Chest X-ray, AP view. Patient: 42 years old, sex M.
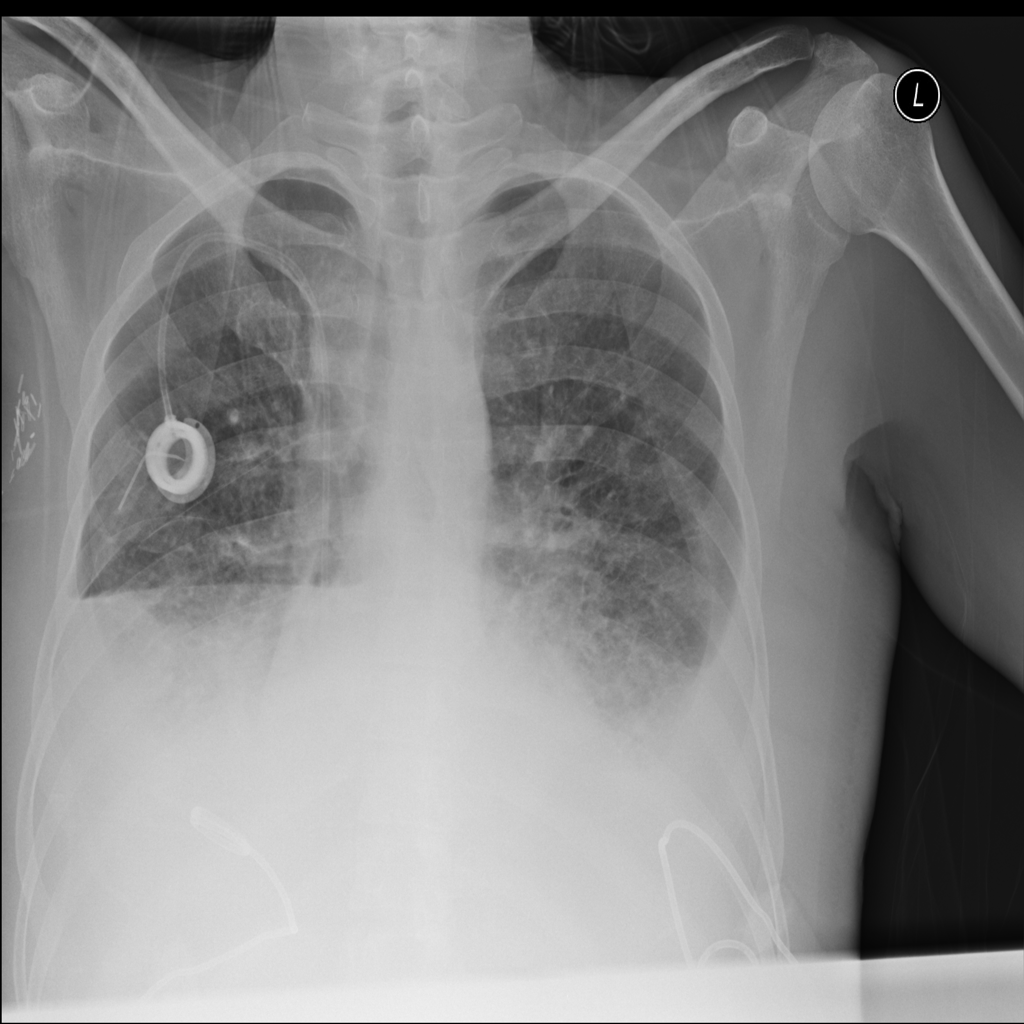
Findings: Effusion, Pneumothorax